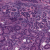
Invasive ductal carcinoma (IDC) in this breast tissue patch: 1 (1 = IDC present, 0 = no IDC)